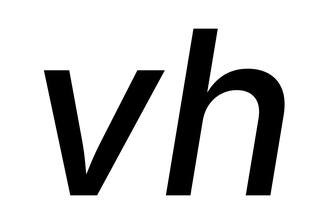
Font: Inter-Italic_Medium_Italic